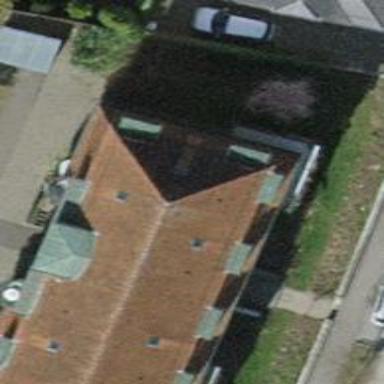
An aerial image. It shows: Hipped roof apartment building.